Brain MRI, FLAIR slice (ischemic stroke SISS case)
Modalities acquired: T1|T2|DWI|FLAIR
Volume shape: 230x230x154 voxels, spacing: 1x1x1 mm
Slice 18 of 154
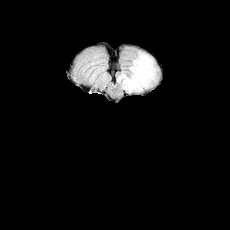
Lesion size: 23946 voxels